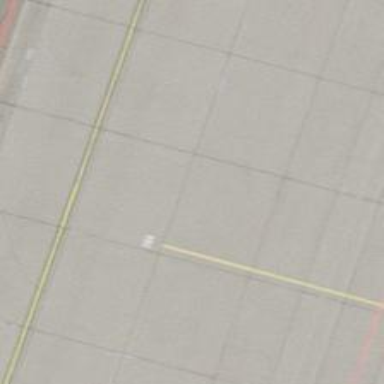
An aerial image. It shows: Airport parking position.